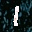
Label: 1